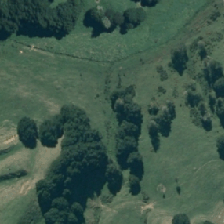
Land cover: manuka_kanuka